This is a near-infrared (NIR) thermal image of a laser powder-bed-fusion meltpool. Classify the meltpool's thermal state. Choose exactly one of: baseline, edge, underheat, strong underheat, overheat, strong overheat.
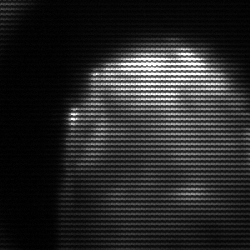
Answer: edge